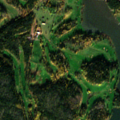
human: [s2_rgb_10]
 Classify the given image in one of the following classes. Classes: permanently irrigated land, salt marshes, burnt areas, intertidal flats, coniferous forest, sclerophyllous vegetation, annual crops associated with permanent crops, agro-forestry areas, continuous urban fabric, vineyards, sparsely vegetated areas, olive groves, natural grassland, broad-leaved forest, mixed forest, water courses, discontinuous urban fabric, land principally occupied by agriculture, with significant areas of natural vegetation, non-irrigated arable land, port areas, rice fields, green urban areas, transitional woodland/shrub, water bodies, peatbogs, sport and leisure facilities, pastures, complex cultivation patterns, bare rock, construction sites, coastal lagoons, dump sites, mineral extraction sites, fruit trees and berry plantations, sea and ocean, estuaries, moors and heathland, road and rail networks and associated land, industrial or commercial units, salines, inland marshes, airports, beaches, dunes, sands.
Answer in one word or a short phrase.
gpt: discontinuous urban fabric, sport and leisure facilities, mixed forest, sea and ocean